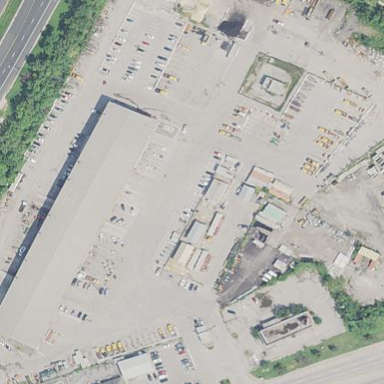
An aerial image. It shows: Industrial area.